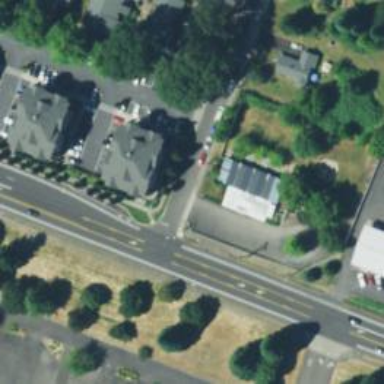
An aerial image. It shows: Residential road with sidewalk on the left side.